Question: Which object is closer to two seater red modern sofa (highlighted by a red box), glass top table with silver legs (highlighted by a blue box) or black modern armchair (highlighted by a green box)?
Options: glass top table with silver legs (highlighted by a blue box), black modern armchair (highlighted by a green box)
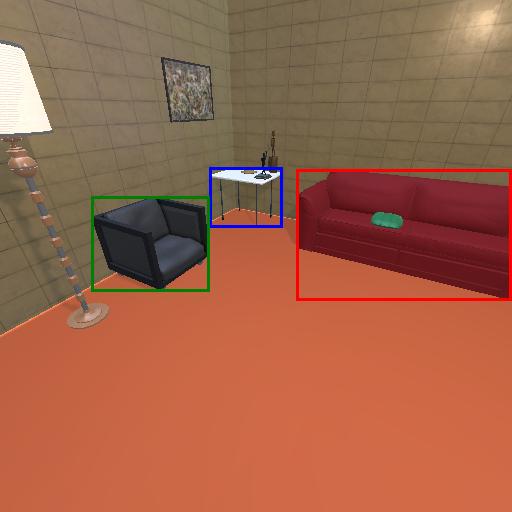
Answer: glass top table with silver legs (highlighted by a blue box)